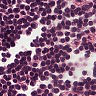
Metastatic tissue present: no